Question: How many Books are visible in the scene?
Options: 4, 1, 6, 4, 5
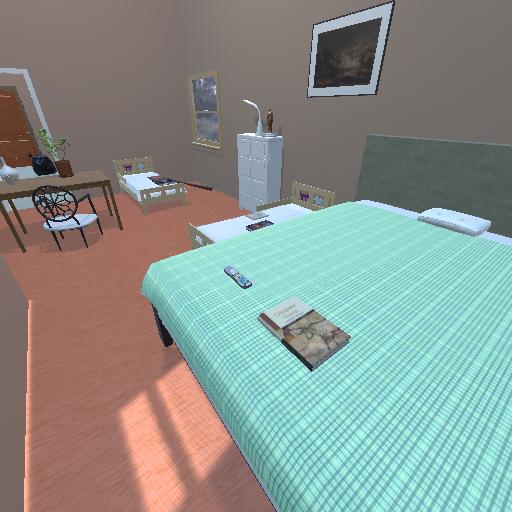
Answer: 4